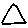
Label: triangle